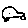
Label: car